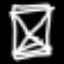
Label: hourglass